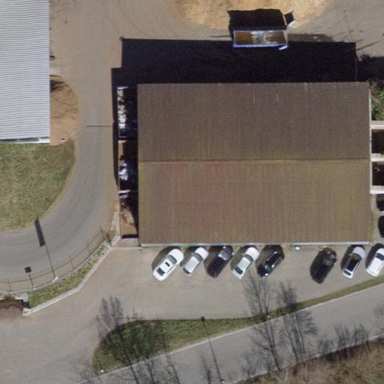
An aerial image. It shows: Recycling center building that accepts green waste.